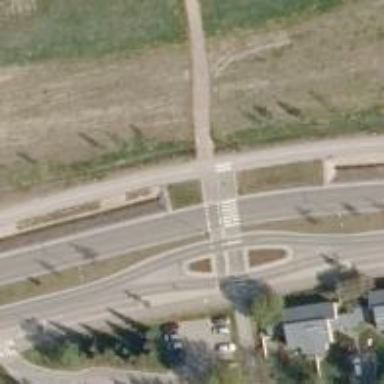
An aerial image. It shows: Secondary road with separate asphalt sidewalks.